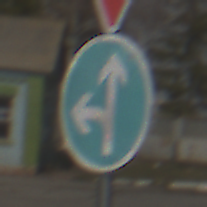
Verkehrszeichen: VorgeschriebeneFahrtrichtungGeradeausOderLinks
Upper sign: VorfahrtGewaehren
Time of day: Midday
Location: Outdoor (Suburban)
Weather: PartlyCloudy
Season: NotSpecified
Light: Natural